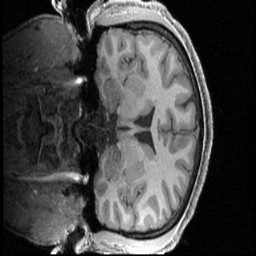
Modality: T1w
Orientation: coronal
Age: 20
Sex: male
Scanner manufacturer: siemens
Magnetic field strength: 3 T
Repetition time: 2.4 s
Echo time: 0.00231 s